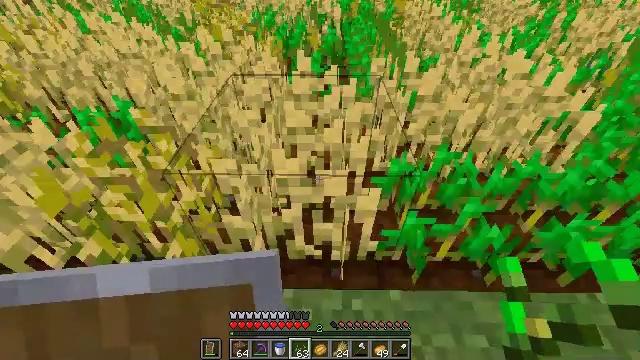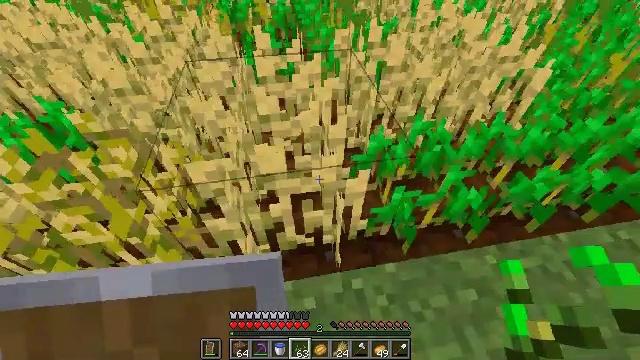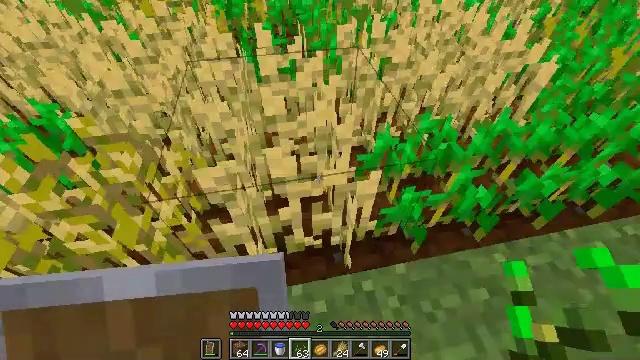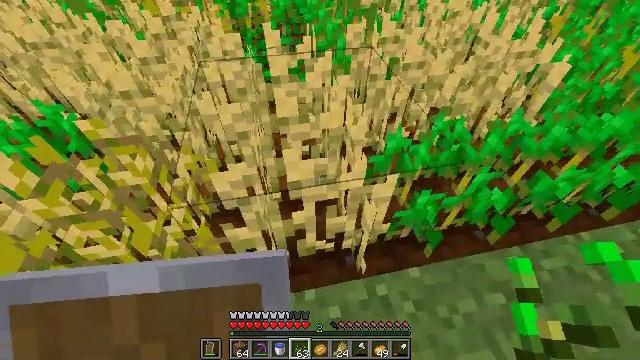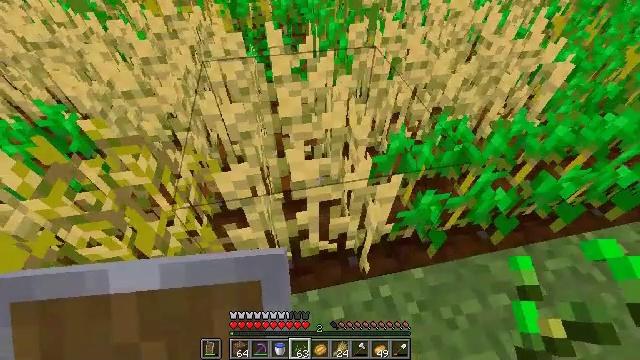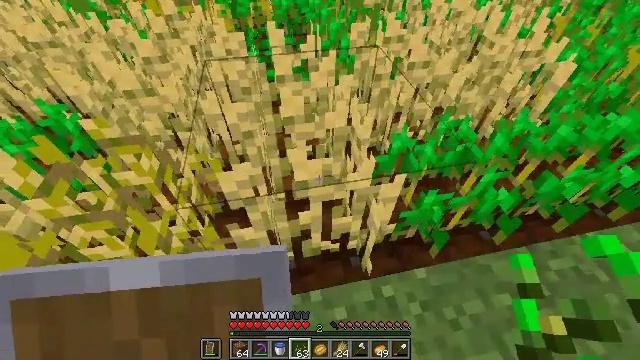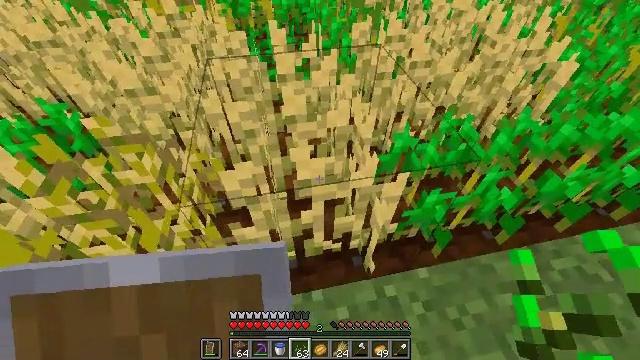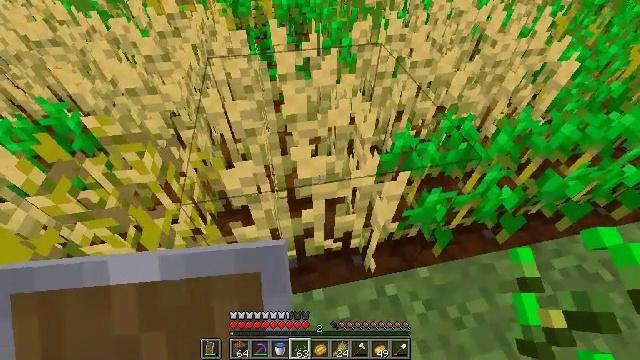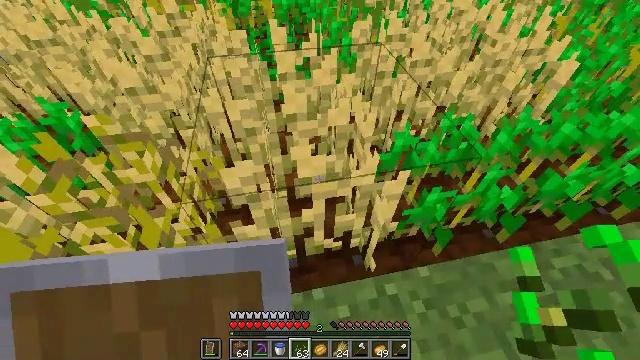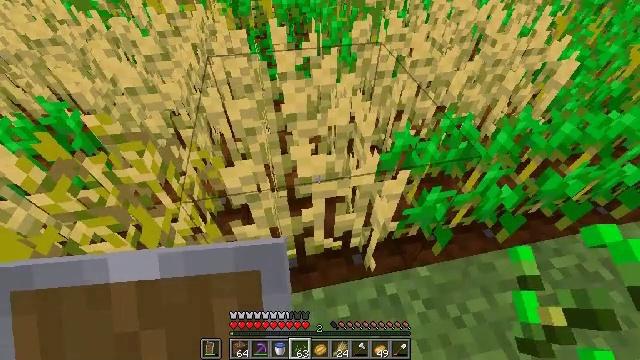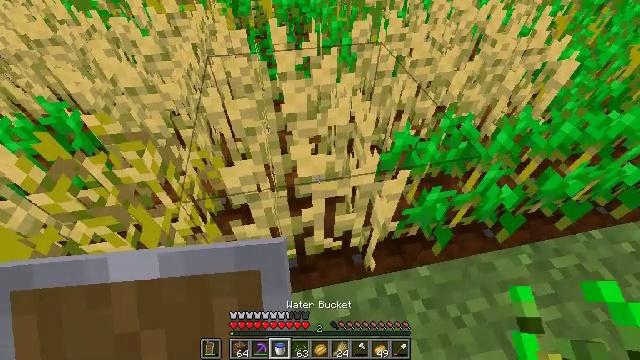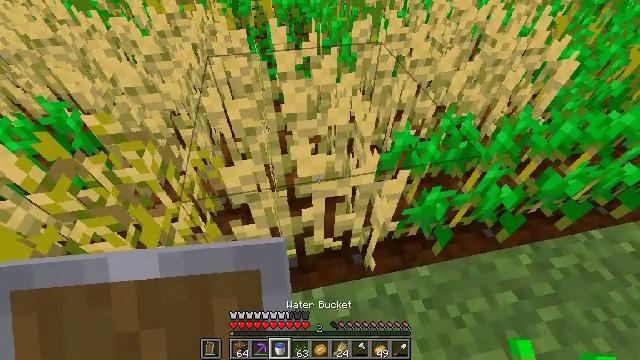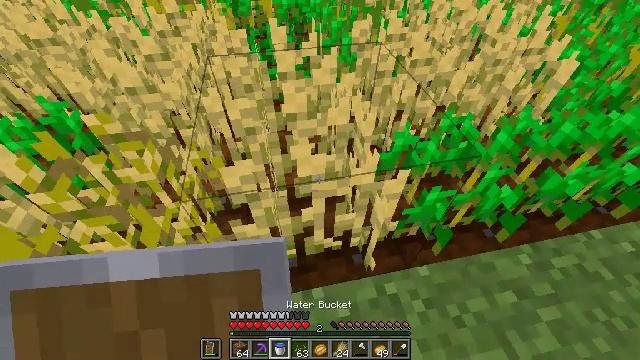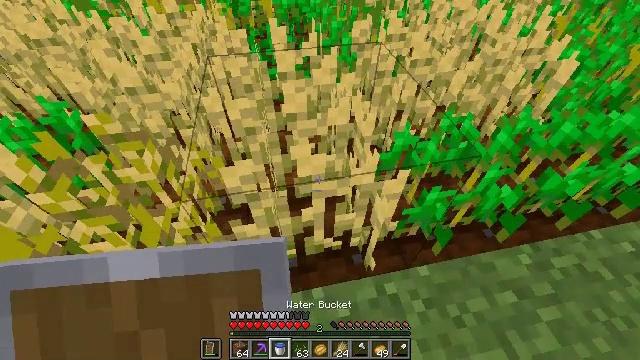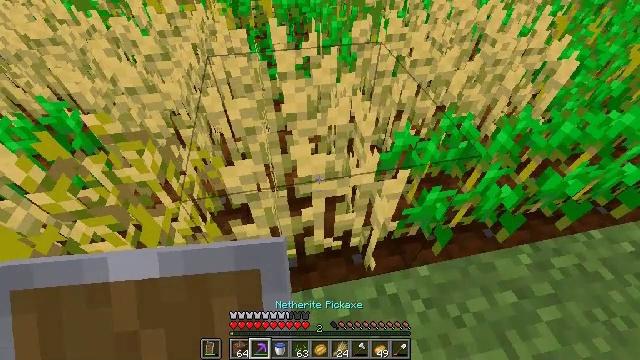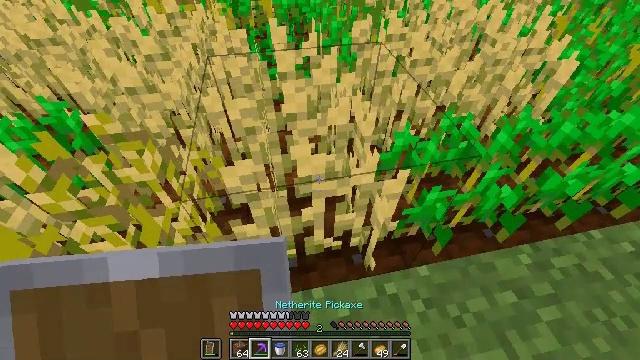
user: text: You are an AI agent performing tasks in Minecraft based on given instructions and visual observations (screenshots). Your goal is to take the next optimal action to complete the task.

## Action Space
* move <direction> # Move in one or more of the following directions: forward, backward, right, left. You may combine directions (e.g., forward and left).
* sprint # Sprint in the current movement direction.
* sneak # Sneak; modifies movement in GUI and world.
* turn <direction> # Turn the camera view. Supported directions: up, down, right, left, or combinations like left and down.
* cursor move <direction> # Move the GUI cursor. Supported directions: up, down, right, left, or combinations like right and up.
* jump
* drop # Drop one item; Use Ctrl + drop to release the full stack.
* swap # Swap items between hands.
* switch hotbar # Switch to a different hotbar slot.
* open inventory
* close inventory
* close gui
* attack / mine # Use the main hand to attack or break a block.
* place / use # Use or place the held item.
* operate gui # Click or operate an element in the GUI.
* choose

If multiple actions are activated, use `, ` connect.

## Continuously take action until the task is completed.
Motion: motion action
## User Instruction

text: Collect wheat crops.
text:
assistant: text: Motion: move forward and move left, turn right and down
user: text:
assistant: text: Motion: turn right
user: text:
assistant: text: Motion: no_op
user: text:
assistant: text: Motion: no_op
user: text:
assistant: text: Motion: no_op
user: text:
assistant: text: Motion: no_op
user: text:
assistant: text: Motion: no_op
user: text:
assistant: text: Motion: no_op
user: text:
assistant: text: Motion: no_op
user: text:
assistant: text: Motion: no_op
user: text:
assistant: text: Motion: no_op
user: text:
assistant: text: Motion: no_op
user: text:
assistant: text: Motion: no_op
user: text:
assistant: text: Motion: no_op
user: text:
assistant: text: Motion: no_op
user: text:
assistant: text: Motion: no_op
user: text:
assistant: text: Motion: no_op
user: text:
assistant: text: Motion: no_op
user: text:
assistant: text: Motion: no_op
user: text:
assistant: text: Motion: turn up
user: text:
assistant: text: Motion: turn left and up
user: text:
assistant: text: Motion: turn left and up
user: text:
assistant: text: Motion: turn left and up
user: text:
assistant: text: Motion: turn up
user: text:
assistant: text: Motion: attack / mine
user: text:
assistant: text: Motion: attack / mine
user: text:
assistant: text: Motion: no_op
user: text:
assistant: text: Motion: turn down
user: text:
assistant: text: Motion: turn down
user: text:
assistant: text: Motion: turn down